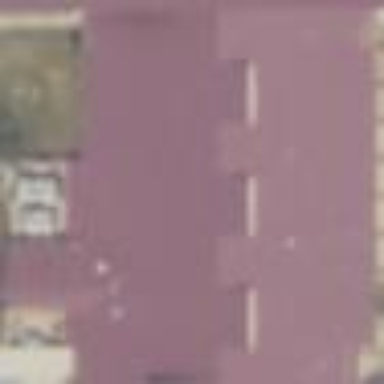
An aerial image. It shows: Part of building.